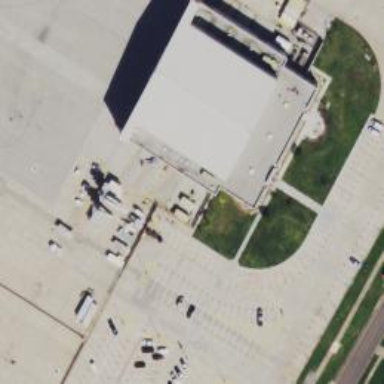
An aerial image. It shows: Hangar building.